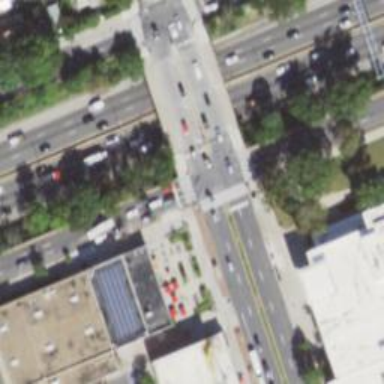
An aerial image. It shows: Uncontrolled crossing on the road.